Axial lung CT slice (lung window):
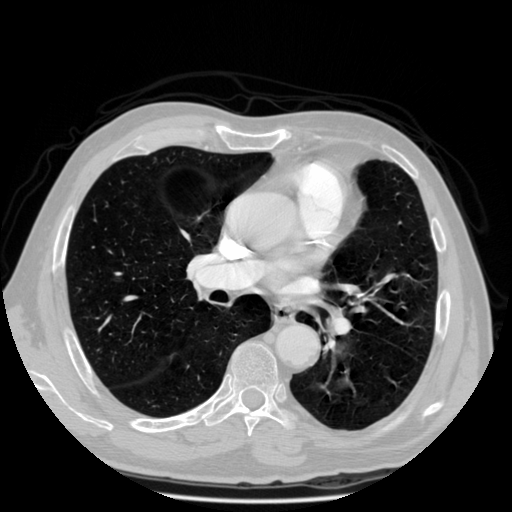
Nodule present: no